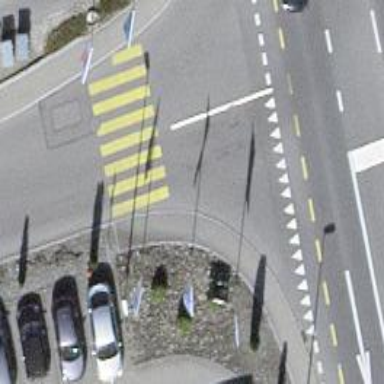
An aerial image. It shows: Uncontrolled zebra crossing with zebra markings.